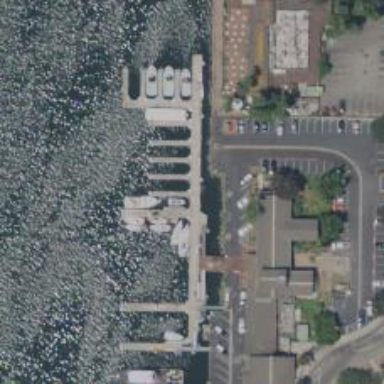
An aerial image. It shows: Man-made pier.